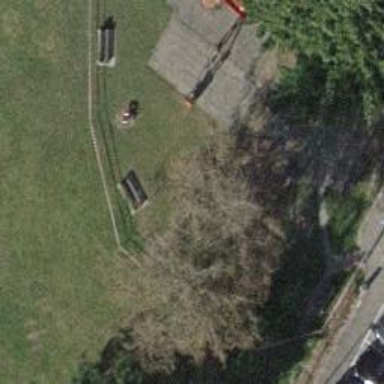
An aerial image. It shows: Brown bench.